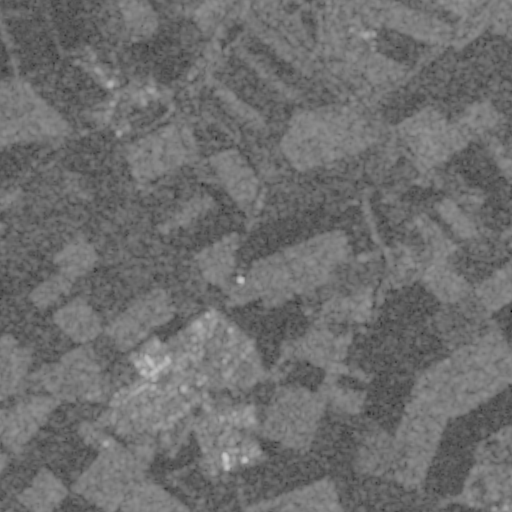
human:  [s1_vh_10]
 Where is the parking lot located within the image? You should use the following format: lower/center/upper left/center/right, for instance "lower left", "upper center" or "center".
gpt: The parking lot is located in the lower left of the image.
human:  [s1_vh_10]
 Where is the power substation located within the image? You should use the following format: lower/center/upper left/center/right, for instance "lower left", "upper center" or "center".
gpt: The power substation is located in the lower center of the image.
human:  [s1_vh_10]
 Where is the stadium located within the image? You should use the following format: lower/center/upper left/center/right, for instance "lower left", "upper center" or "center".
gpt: The stadium is located in the upper center of the image.
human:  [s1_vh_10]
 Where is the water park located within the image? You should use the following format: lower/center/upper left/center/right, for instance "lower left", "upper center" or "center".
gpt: The water park is located in the upper center of the image.
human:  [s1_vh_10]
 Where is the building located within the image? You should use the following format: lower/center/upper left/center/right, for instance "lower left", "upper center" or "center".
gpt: There is no building in the image.

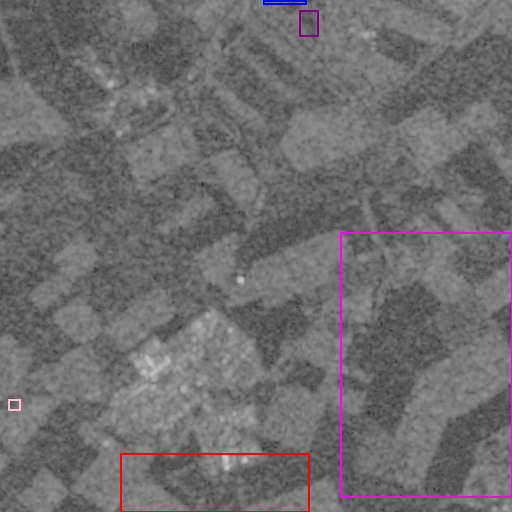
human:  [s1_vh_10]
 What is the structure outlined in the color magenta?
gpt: The structure outlined in magenta is a crop field.
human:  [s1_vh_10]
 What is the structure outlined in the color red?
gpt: The structure outlined in red is a park.
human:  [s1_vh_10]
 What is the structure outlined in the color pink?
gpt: The structure outlined in pink is a parking lot.
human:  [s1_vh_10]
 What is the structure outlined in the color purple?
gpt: The structure outlined in purple is a stadium.
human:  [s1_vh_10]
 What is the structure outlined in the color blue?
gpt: The structure outlined in blue is a water park.
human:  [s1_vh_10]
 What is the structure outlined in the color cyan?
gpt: There is no cyan outline.